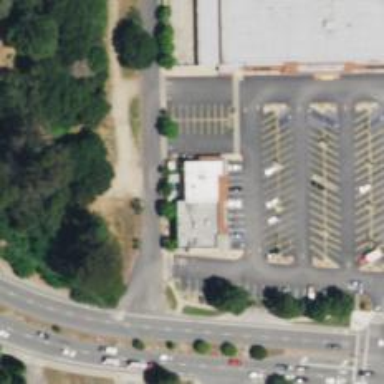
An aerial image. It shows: Convenience shop.